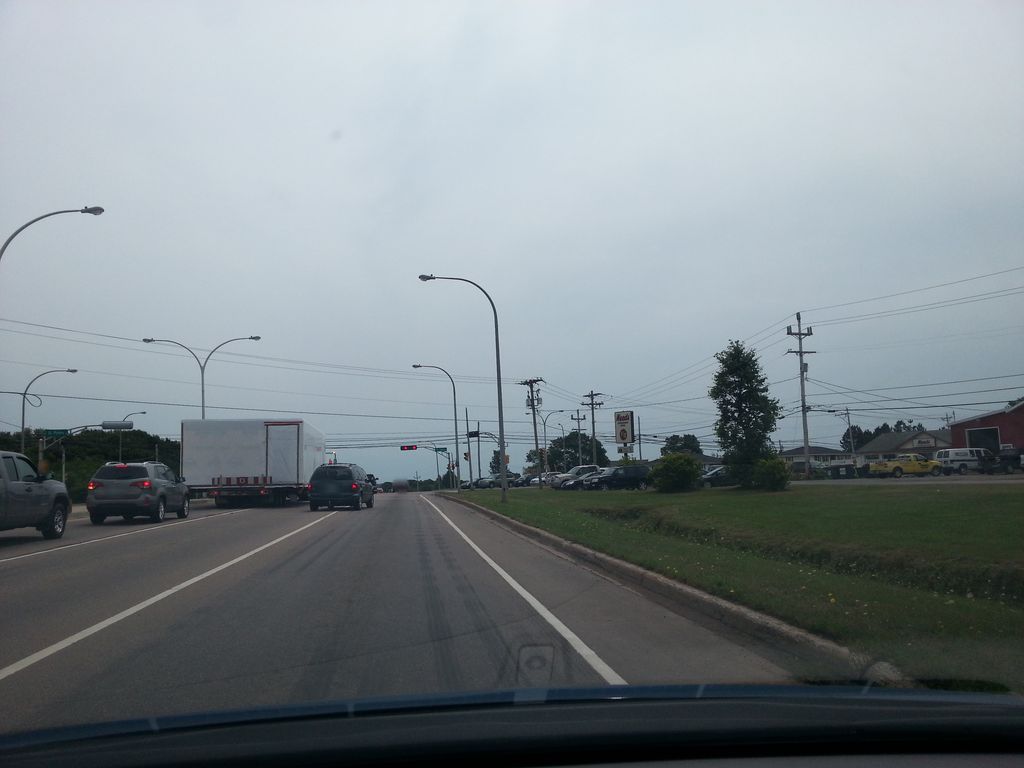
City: charlottetown